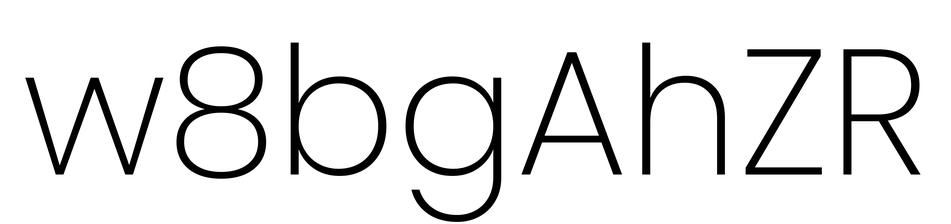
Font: Poppins-ExtraLight